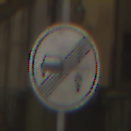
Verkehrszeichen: EndeVerbotUeberholenEinspurigeFahrzeuge
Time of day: Night
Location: Outdoor (Urban)
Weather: PartlyCloudy
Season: NotSpecified
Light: Artificial